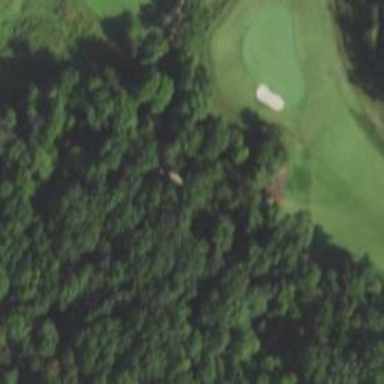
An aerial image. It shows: Path for both roads and golfers.